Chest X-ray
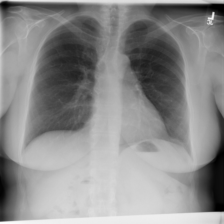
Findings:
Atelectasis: negative
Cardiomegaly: negative
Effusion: negative
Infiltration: negative
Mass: negative
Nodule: negative
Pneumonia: negative
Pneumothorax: negative
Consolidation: negative
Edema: negative
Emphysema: negative
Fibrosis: negative
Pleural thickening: negative
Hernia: negative